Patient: sex F, age 76
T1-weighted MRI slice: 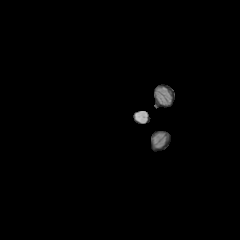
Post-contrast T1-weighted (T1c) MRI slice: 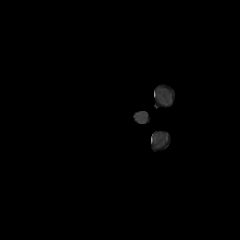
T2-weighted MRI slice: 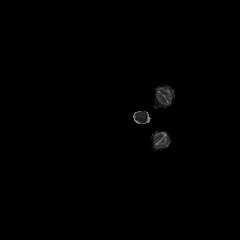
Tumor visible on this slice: no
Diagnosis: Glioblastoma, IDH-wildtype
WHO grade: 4